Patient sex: M
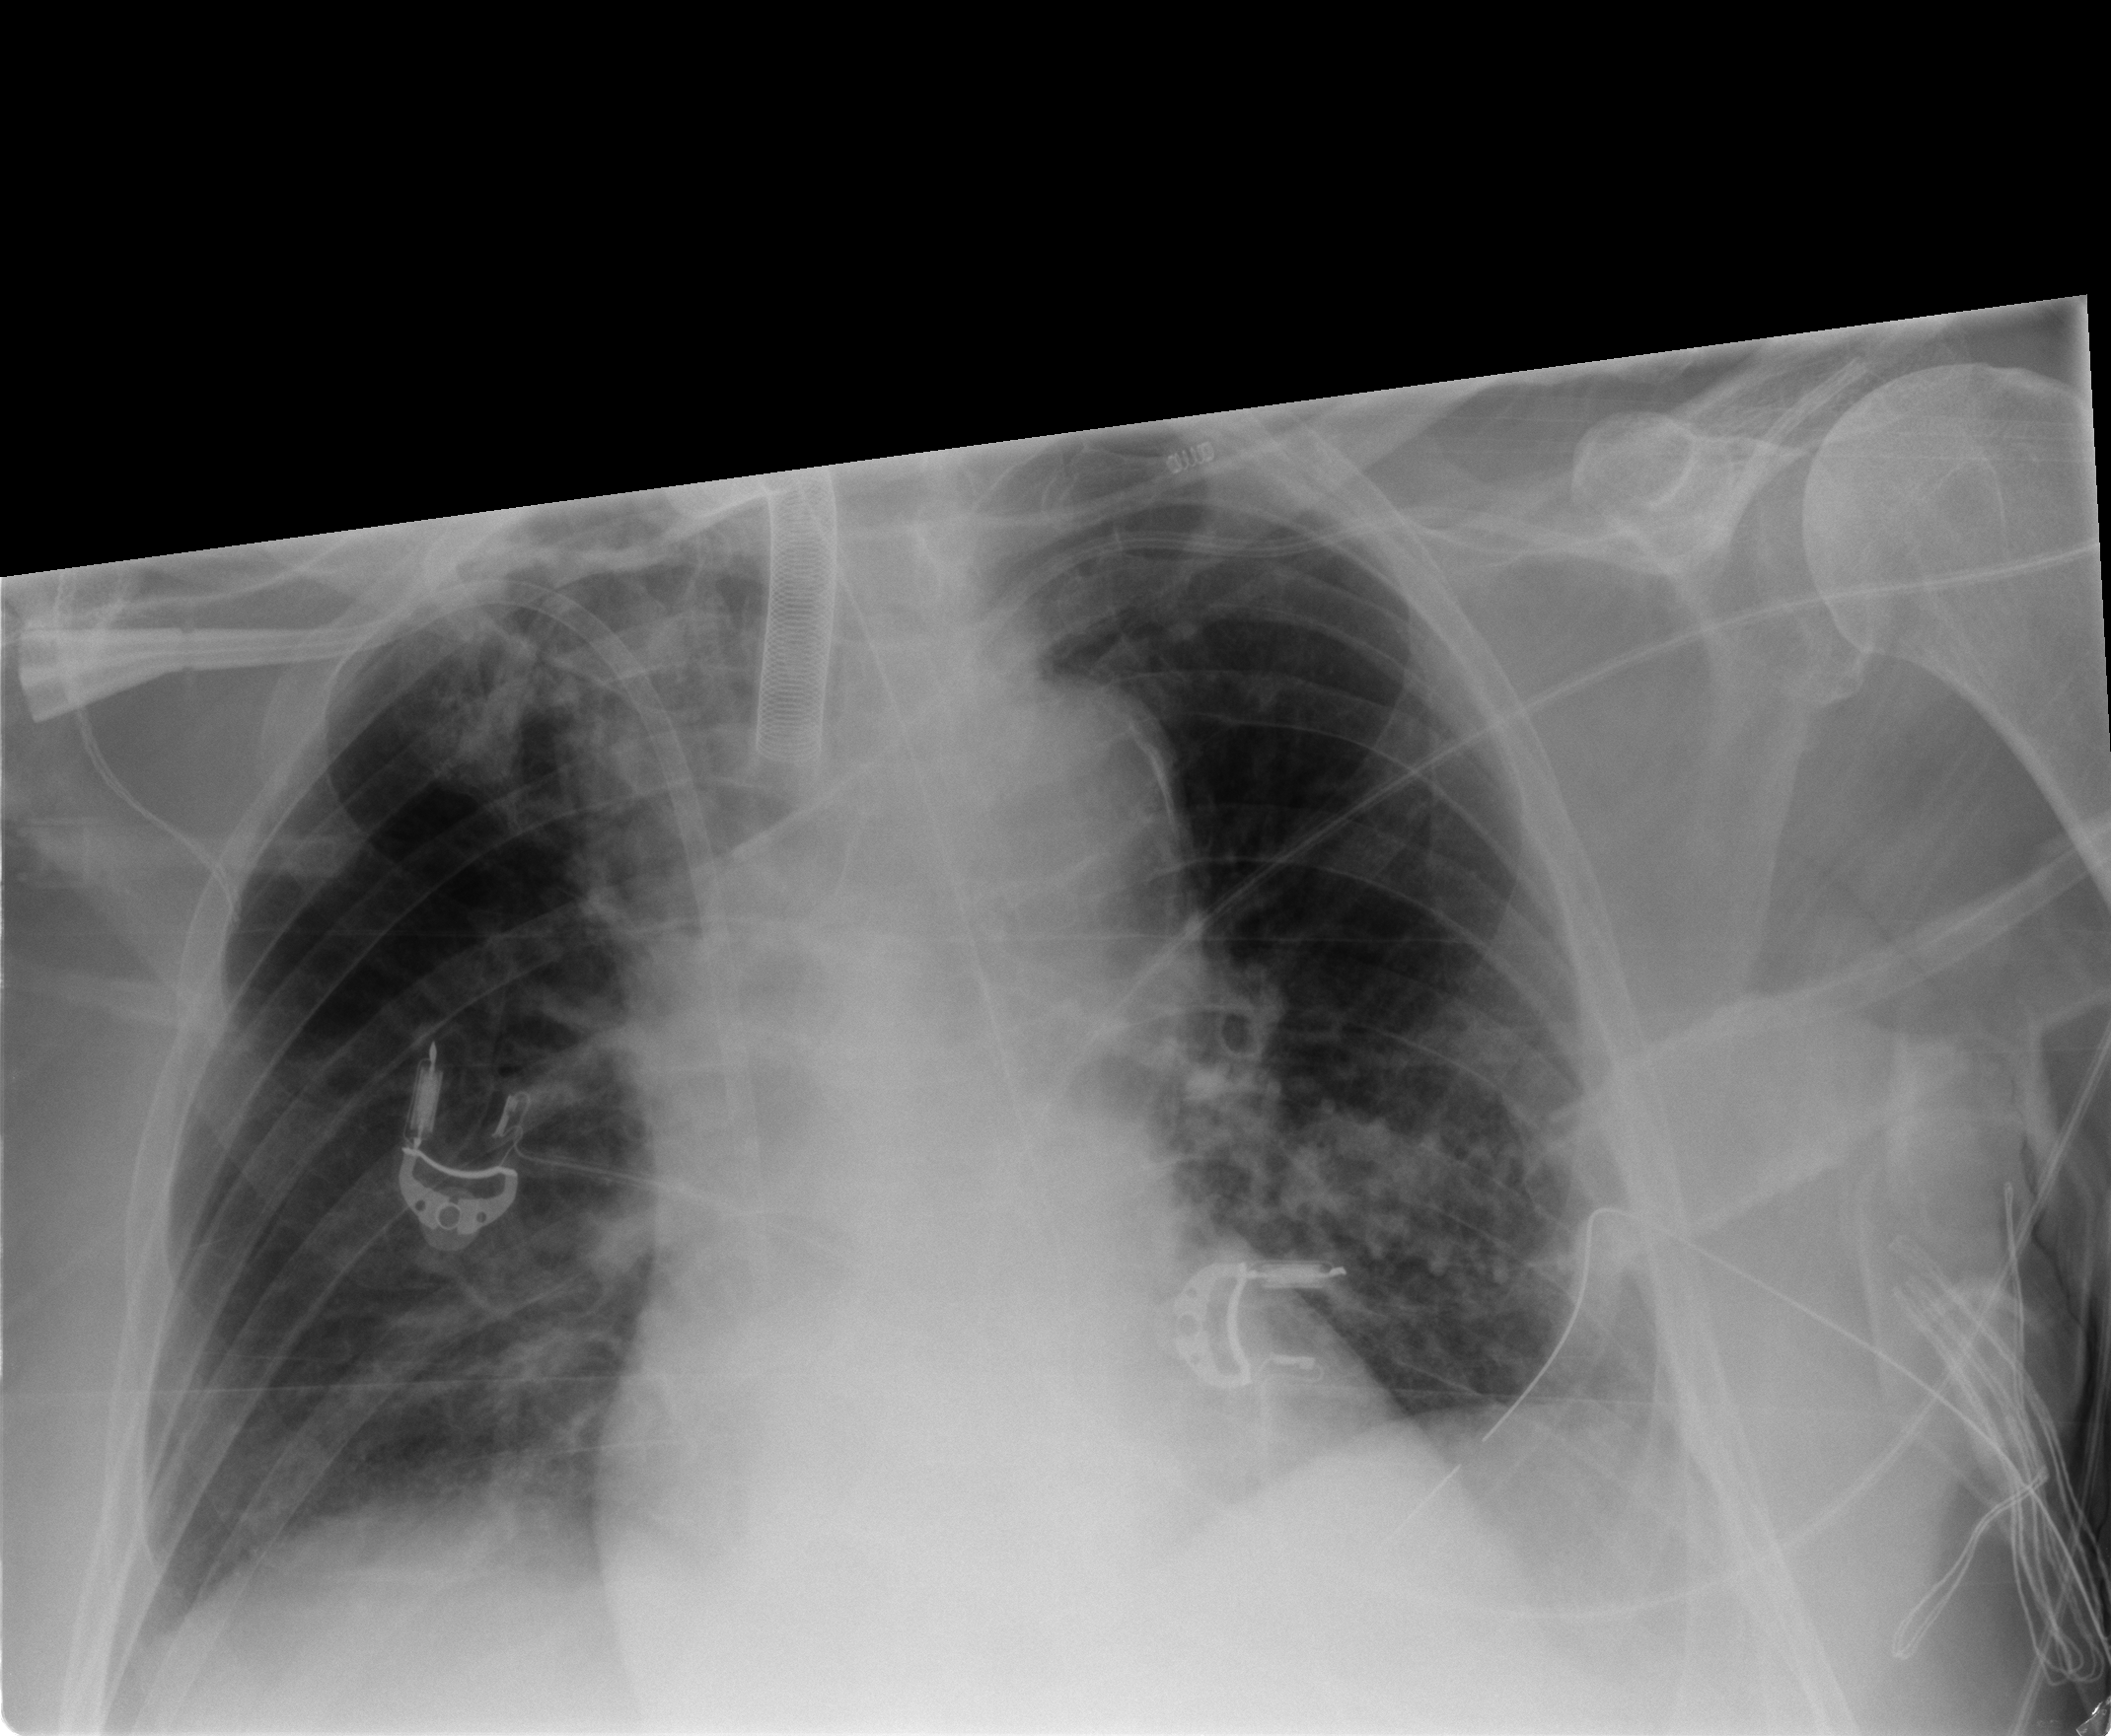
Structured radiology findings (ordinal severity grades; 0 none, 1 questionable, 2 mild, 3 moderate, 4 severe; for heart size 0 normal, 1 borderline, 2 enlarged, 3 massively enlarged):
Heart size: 0
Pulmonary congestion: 2
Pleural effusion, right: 2
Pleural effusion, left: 0
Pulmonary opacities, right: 2
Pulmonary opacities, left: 2
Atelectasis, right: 2
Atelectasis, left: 2